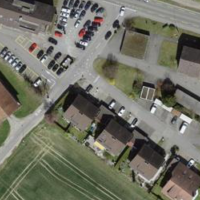
EUNIS habitat code: 54
Species observed at this site:
Fagopyrum esculentum